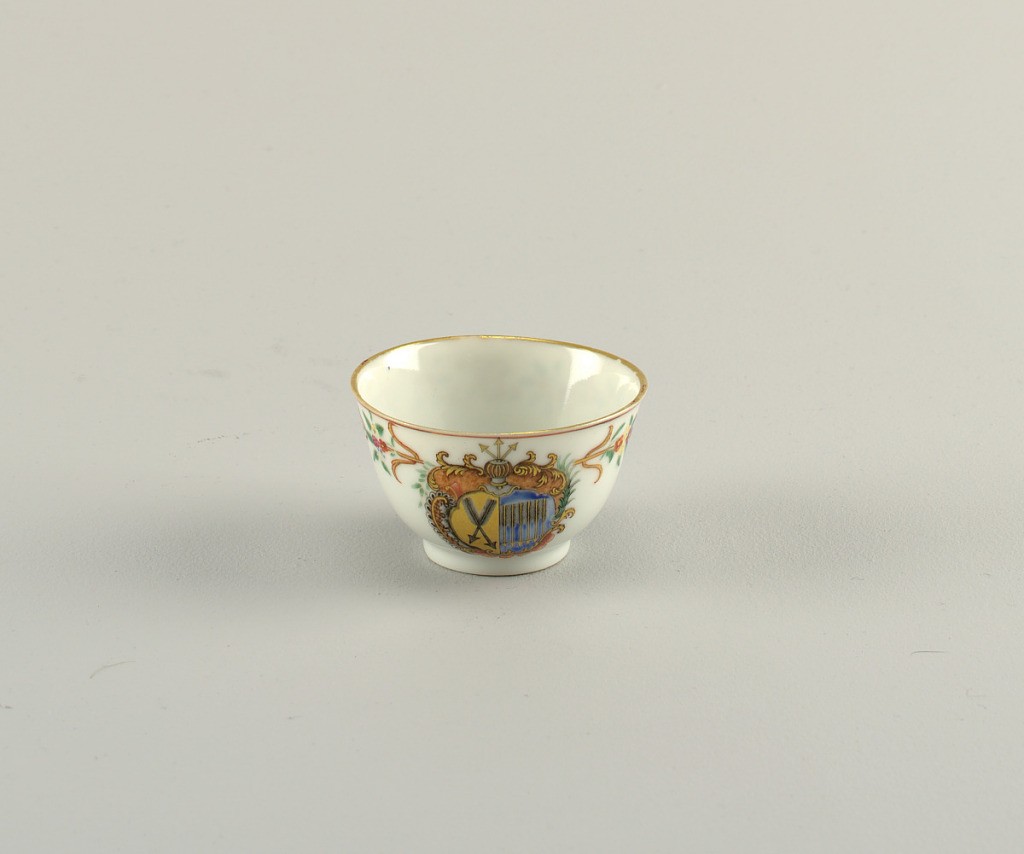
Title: Cup
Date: late 18th century
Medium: Hand painted and gilded porcelain
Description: Export armorial tea bowl. Painted armorial featuring arrows, within a scrollwork cartouche. Floral decoration. Gilding at rim.